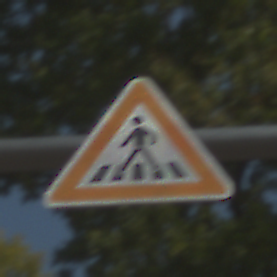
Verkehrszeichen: FussgaengerueberwegRechts
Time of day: MorningAfternoon
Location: Outdoor (Suburban)
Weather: Clear
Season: NotSpecified
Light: Natural